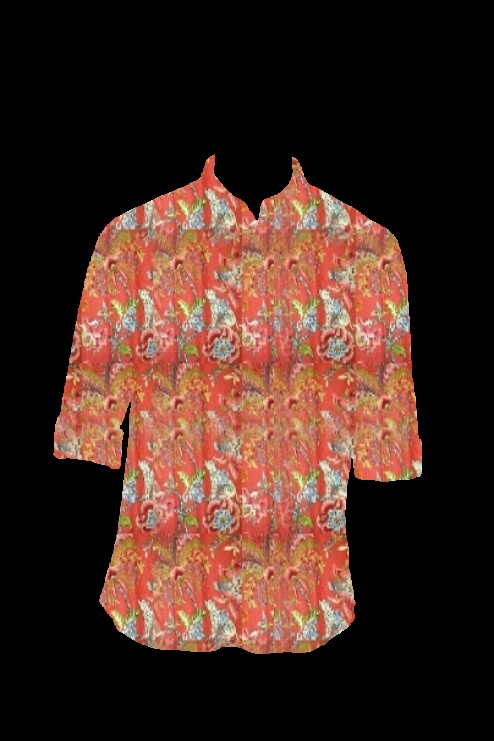
red multi kalpana tee